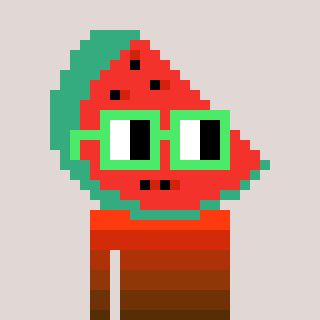
a pixel art character with square light green glasses, a watermelon-shaped head and a orange-colored body on a warm background